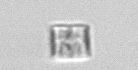
Label: Bacillariophyceae_morphotype1